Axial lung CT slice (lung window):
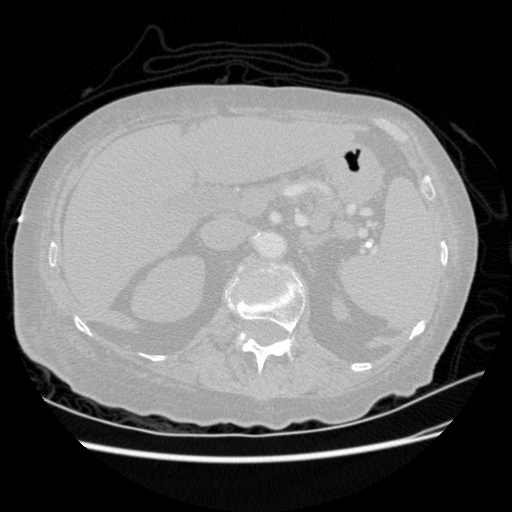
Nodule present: no